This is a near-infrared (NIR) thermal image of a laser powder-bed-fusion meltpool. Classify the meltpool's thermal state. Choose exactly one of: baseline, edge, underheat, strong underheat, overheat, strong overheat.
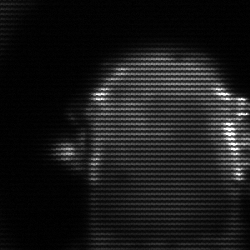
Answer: baseline